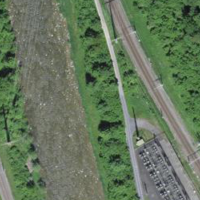
EUNIS habitat code: 15
Species observed at this site:
Rubus caesius
Dianthus armeria